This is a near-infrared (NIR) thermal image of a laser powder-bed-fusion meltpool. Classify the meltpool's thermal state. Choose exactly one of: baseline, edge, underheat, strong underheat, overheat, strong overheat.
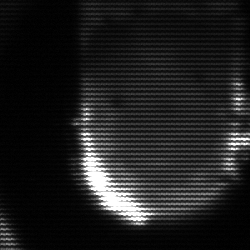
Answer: baseline